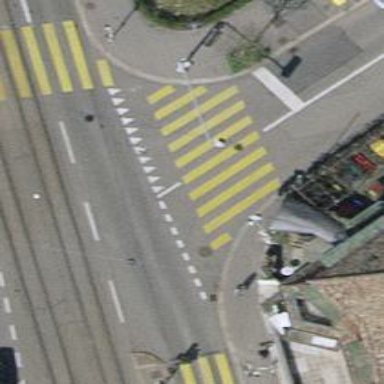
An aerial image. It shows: Kerb barrier.